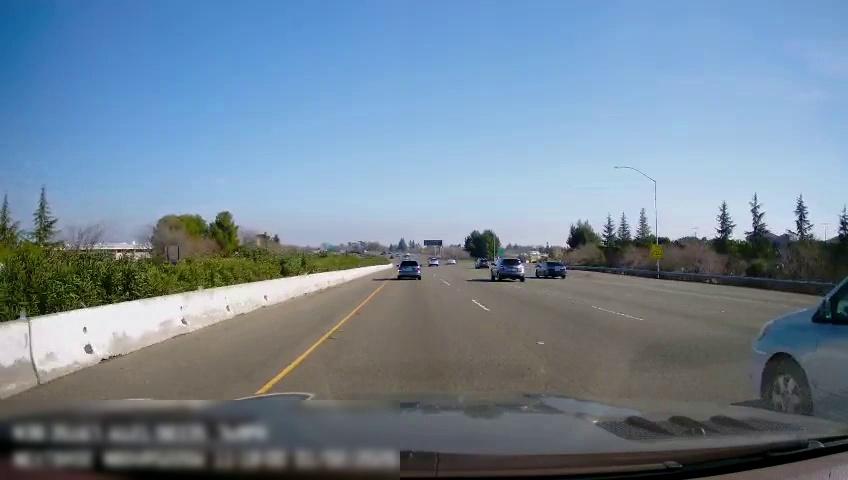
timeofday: Day
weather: Sunny
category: Drivable Space
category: Vehicles | Car
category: Vehicles | Car
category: Vehicles | SUV
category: Vehicles | Car
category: Vehicles | SUV
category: Vehicles | SUV
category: Lanes | Current Lane
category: Lanes | Current Lane
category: Lanes | Alternate Lane